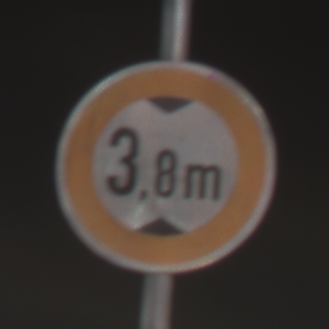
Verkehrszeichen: TatsaechlicheHoehe
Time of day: Night
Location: Outdoor (Urban)
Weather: PartlyCloudy
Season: NotSpecified
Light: Artificial